Question: I have a custom action bar as shown in the image below:

I also have list view. In each row of the list, it contains plus and minus images button. I want to show when I press plus button, the action bar textView should be show 1, and if i press plus button again this should increase by one and show 2.
Please check my code below and let me know how to solve this issue.
'''
public class MainMenu extends AppCompatActivity {
String title;
ListView listView;
ImageView imageView,imageView1;
@Override
protected void onCreate(Bundle savedInstanceState) {
super.onCreate(savedInstanceState);
setContentView(R.layout.activity_main_menu);
ActionBar actionBar = getSupportActionBar();
ActionBar.LayoutParams lp = new ActionBar.LayoutParams(ActionBar.LayoutParams.WRAP_CONTENT, ActionBar.LayoutParams.WRAP_CONTENT, Gravity.RIGHT | Gravity.CENTER_VERTICAL);
View customNav = LayoutInflater.from(this).inflate(R.layout.actionbarlayout, null); // layout which contains your button.
actionBar.setCustomView(customNav, lp);
actionBar.setDisplayShowCustomEnabled(true);
getSupportActionBar().setDisplayHomeAsUpEnabled(true);
title = getIntent().getStringExtra("title");
listView =(ListView)findViewById(R.id.listView);
imageView = (ImageView)findViewById(R.id.plus);
imageView1 = (ImageView)findViewById(R.id.minus);
}
public void plusClick(View v)
{
if (listView.getPositionForView(v)==0)
{
Toast.makeText(MainMenu.this, "this is Plus1", Toast.LENGTH_SHORT).show();
}
else if (listView.getPositionForView(v)==1)
{
Toast.makeText(MainMenu.this, "this is Plus2", Toast.LENGTH_SHORT).show();
}
}
@Override
protected void onResume() {
super.onResume();
if (getSupportActionBar() != null){
getSupportActionBar().setTitle(title);
}
}
@Override
public boolean onOptionsItemSelected(MenuItem item) {
switch (item.getItemId()) {
case android.R.id.home:
this.finish();
return true;
}
return false;
}
}
'''
Below is my class adapter
'''
public class ListViewAdapter extends ArrayAdapter<ItemData> {
protected ListView mListView;
private final List<ItemData> items;
private LayoutInflater inflater;
public ListViewAdapter(Context context, int resource, List<ItemData> items) {
super(context, resource, items);
this.inflater = (LayoutInflater) context.getSystemService(Context.LAYOUT_INFLATER_SERVICE);
this.items = items;
}
@Override
public int getCount() {
return items != null ? items.size() : 0;
}
@Override
public ItemData getItem(int position) {
return super.getItem(position);
}
@Override
public long getItemId(int position) {
return position;
}
@Override
public View getView(int position, View convertView, ViewGroup parent) {
// Check if an existing view is being reused, otherwise inflate the view
View v = convertView;
ViewHolder holder = null;
if (v == null) {
holder = new ViewHolder();
int layout = R.layout.item_layout;
v = inflater.inflate(layout, null);
holder.tt1 = (TextView) v.findViewById(R.id.team);
holder.tt12 = (TextView) v.findViewById(R.id.textView1);
holder.img = (ImageView) v.findViewById(R.id.icon);
holder.img1 = (ImageView) v.findViewById(R.id.plus);
holder.img2 = (ImageView) v.findViewById(R.id.minus);
v.setTag(holder);
} else {
holder = (ViewHolder) v.getTag();
}
if (position %2==0){
v.setBackgroundResource(R.drawable.color1);
}
else {
v.setBackgroundResource(R.drawable.color2);
}
ItemData p = items.get(position); //getItem(position);
holder.tt1.setText(p.getTitle());
holder.tt12.setText(p.getDetails());
holder.img.setImageDrawable(p.getImage());
holder.img1.setImageDrawable(p.getImageplus());
holder.img2.setImageDrawable(p.getImageminus());
Log.i("fff", "getView: image = " + p.getImage());
//load image directly
return v;
}
static class ViewHolder {
TextView tt1, tt12;
ImageView img,img1,img2;
}
'''
}
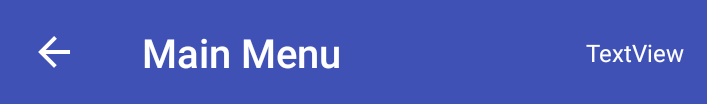
Answer: Try update your code with this
'''
public class MainMenu extends AppCompatActivity {
String title;
ListView listView;
ListViewAdapter adapter;
ArrayList<ItemData> search = new ArrayList<ItemData>();
@Override
protected void onCreate(Bundle savedInstanceState) {
super.onCreate(savedInstanceState);
setContentView(R.layout.activity_main_menu);
ActionBar actionBar = getSupportActionBar();
ActionBar.LayoutParams lp = new ActionBar.LayoutParams(ActionBar.LayoutParams.WRAP_CONTENT, ActionBar.LayoutParams.WRAP_CONTENT, Gravity.RIGHT | Gravity.CENTER_VERTICAL);
View customNav = LayoutInflater.from(this).inflate(R.layout.actionbarlayout, null); // layout which contains your button.
actionBar.setCustomView(customNav, lp);
actionBar.setDisplayShowCustomEnabled(true);
getSupportActionBar().setDisplayHomeAsUpEnabled(true);
title = getIntent().getStringExtra("title");
listView =(ListView)findViewById(R.id.listView);
adapter = new ListViewAdapter(getApplication(), search,listView, title);
}
@Override
public boolean onOptionsItemSelected(MenuItem item) {
switch (item.getItemId()) {
case android.R.id.home:
this.finish();
return true;
}
return false;
}
}
'''
'''
public class ListViewAdapter extends ArrayAdapter<ItemData> {
protected ListView mListView;
private final List<ItemData> items;
private LayoutInflater inflater;
TextView title;
private static int checkBoxCounter = 0;
public ListViewAdapter(Context context, int resource, List<ItemData> items,ListView listview, TextView title) {
super(context, resource, items);
this.inflater = (LayoutInflater) context.getSystemService(Context.LAYOUT_INFLATER_SERVICE);
this.items = items;
this.title = title;
}
@Override
public int getCount() {
return items != null ? items.size() : 0;
}
@Override
public ItemData getItem(int position) {
return super.getItem(position);
}
@Override
public long getItemId(int position) {
return position;
}
@Override
public View getView(int position, View convertView, ViewGroup parent) {
// Check if an existing view is being reused, otherwise inflate the view
View v = convertView;
ViewHolder holder = null;
if (v == null) {
holder = new ViewHolder();
int layout = R.layout.item_layout;
v = inflater.inflate(layout, null);
holder.tt1 = (TextView) v.findViewById(R.id.team);
holder.tt12 = (TextView) v.findViewById(R.id.textView1);
holder.img = (ImageView) v.findViewById(R.id.icon);
holder.img1 = (ImageView) v.findViewById(R.id.plus);
holder.img2 = (ImageView) v.findViewById(R.id.minus);
holder.imag1.setOnClickListener(new OnClickListener() {
public void onClick(View v) {
checkBoxCounter ++;
}
});
holder.imag2.setOnClickListener(new OnClickListener() {
public void onClick(View v) {
checkBoxCounter --;
}
});
v.setTag(holder);
} else {
holder = (ViewHolder) v.getTag();
}
ItemData p = items.get(position); //getItem(position);
holder.tt1.setText(p.getTitle());
holder.tt12.setText(p.getDetails());
holder.img.setImageDrawable(p.getImage());
holder.img1.setImageDrawable(p.getImageplus());
holder.img2.setImageDrawable(p.getImageminus());
Log.i("fff", "getView: image = " + p.getImage());
//load image directly
return v;
}
static class ViewHolder {
TextView tt1, tt12;
ImageView img,img1,img2;
}
'''